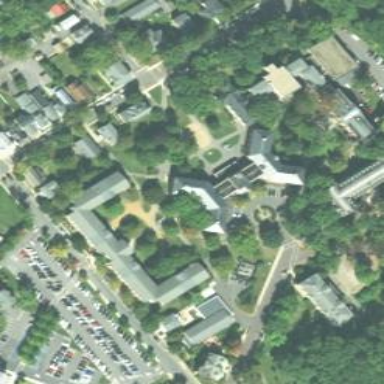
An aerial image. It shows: Dormitory building.